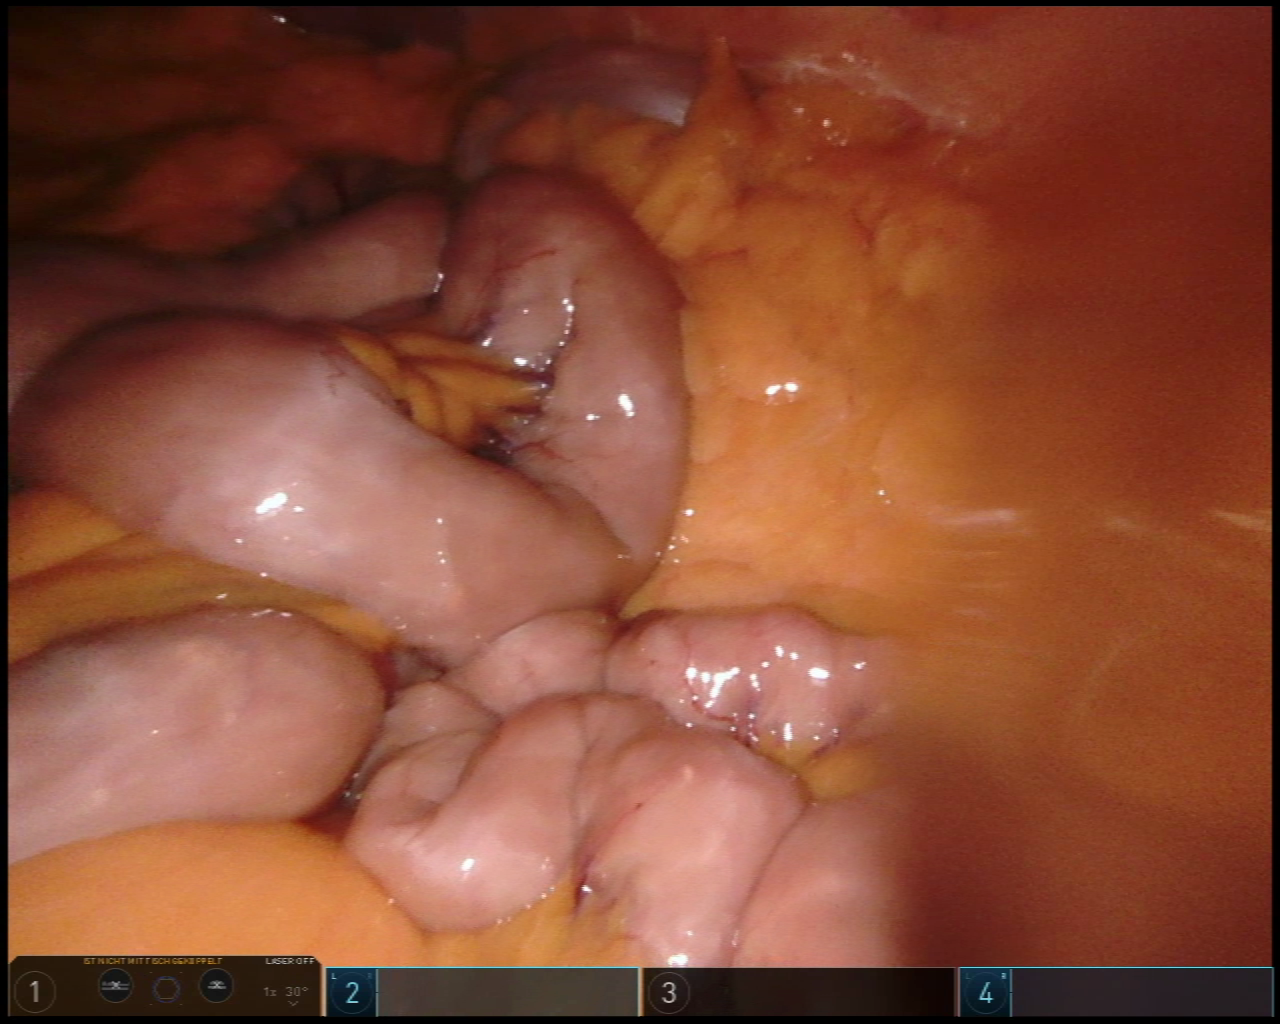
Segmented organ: small_intestine
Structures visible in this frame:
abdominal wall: no
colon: yes
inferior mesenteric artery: no
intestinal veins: no
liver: no
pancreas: no
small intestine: yes
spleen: no
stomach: no
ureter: no
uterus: no
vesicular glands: no